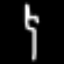
Label: fork